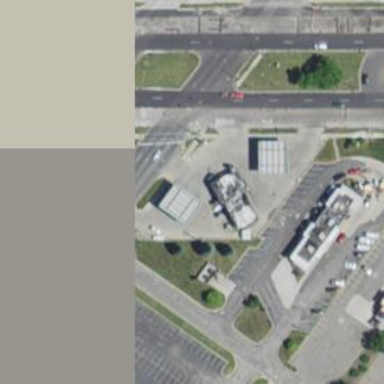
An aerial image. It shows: Convenience shop.